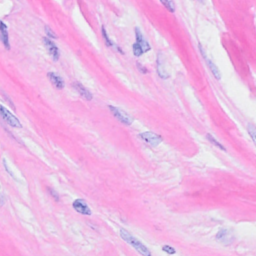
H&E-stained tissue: Breast